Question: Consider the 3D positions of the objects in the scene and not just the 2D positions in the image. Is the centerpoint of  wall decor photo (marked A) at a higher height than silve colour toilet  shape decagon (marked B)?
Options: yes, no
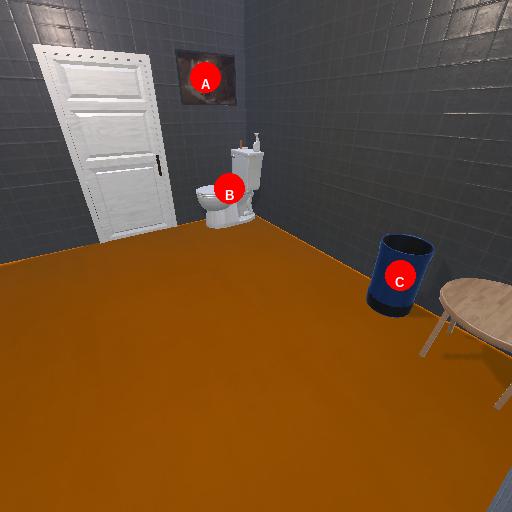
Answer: yes